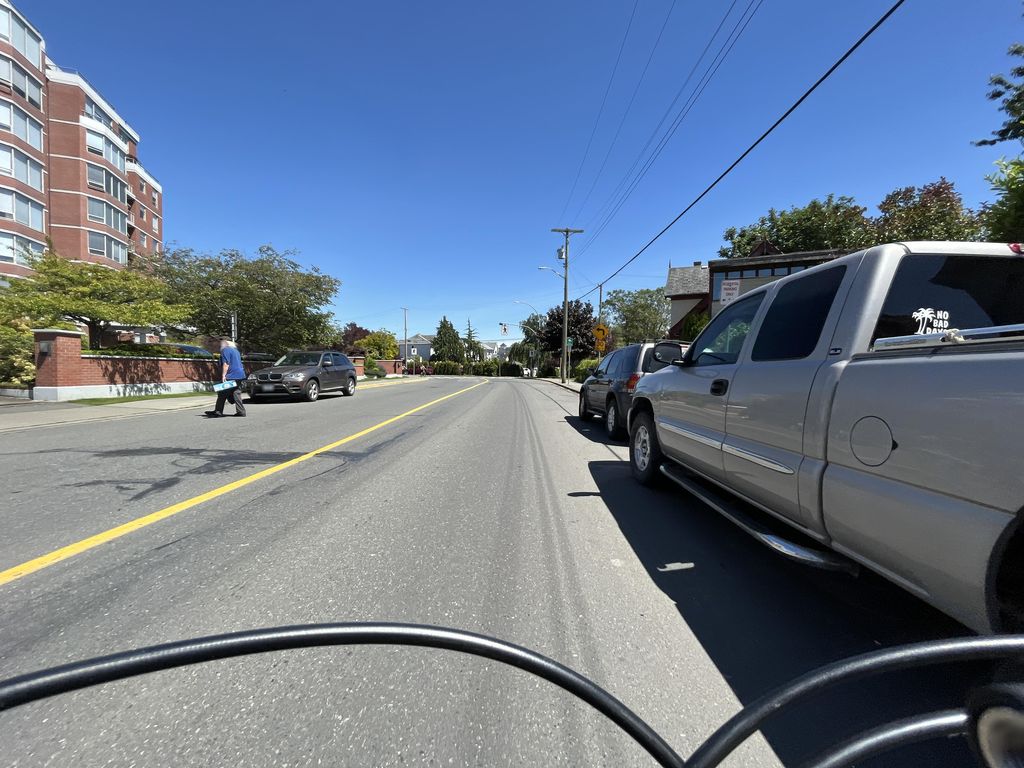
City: victoria